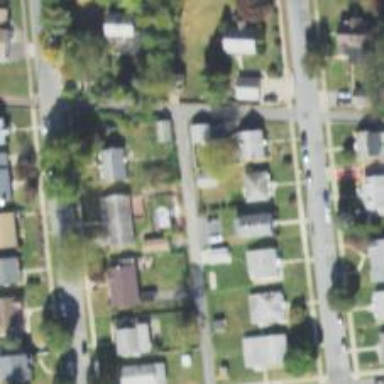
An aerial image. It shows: Alley classified as service road.